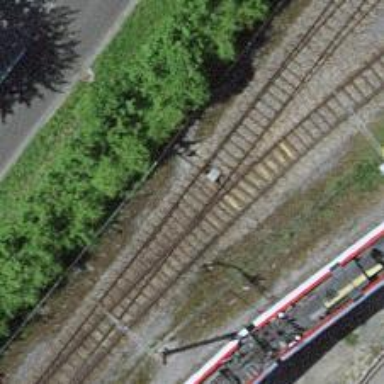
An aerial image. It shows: Railway switch.